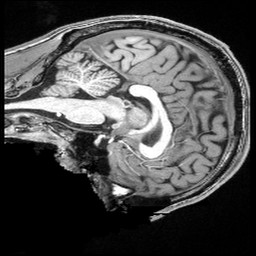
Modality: T1w
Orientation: sagittal
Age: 22
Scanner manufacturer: siemens
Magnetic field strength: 3 T
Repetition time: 2.5 s
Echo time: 0.00343 s